Question: I have recently started working with Android. I don't have that much experience with Android. This is my first time working with Android. I need to divide the screen in two equal half and then perform few tasks.
1. After dividing the screen in two equal half, In second half (means bottom half) I need to make a Label named Latitude then corresponding to that a Textbox that will show the current latitude values and another label named Longitude and corresponding to that another Textbox and that will show current longitude value.
I started working on this, And I made some progress- Below is my XML file that I am using currently to divide the screen in two equal half.
'''
<?xml version="1.0" encoding="utf-8"?>
<LinearLayout xmlns:android="http://schemas.android.com/apk/res/android"
android:layout_width="match_parent"
android:layout_height="match_parent"
android:orientation="vertical" >
<LinearLayout
android:layout_width="match_parent"
android:layout_height="wrap_content"
android:layout_weight="1.8"
android:background="#000000" />
<LinearLayout
android:layout_width="match_parent"
android:layout_height="wrap_content"
android:layout_weight="1"
android:background="#000000" >
<!-- Latitude Label -->
<TextView
android:layout_width="fill_parent"
android:layout_height="wrap_content"
android:text="Latitude"
android:textColor="#372c24" />
<EditText
android:layout_width="fill_parent"
android:layout_height="wrap_content"
android:layout_marginBottom="20dip"
android:layout_marginTop="5dip"
android:singleLine="true" />
<!-- Longitude Label -->
<TextView
android:layout_width="fill_parent"
android:layout_height="wrap_content"
android:text="Longitude"
android:textColor="#372c24" />
<EditText
android:layout_width="fill_parent"
android:layout_height="wrap_content"
android:layout_marginTop="5dip"
android:password="true"
android:singleLine="true" />
</LinearLayout>
</LinearLayout>
'''
My Question is-
1. After using the above XML file, I am not able to see my both label and both textbox properly on the Android Screen, Is there anything I am missing here in my XML file?
2. Secondly, how I can show the current latitude and longitude value in the corresponding textbox.
Any help will be appreciated as I am new to Android world.
Update:- Below is the diagram that I made in a paint, I want something Like that.
If you look at the screen, it got divided in two parts, and in the bottom half part, there are two Labels (Latitude and Longitude) and it should be like that, and infront of each label, there will be a textbox that will hold the corresponding latitude and longitude values.
For Current Location-
'''
public class MainActivity extends Activity implements LocationListener {
private TextView latituteField;
private TextView longitudeField;
private LocationManager locationManager;
private String provider;
private static final String TAG = "CurrentLocation";
@Override
public void onCreate(Bundle savedInstanceState) {
super.onCreate(savedInstanceState);
setContentView(R.layout.activity_main);
latituteField = (TextView) findViewById(R.id.lat1);
longitudeField = (TextView) findViewById(R.id.lat2);
// Get the location manager
locationManager = (LocationManager) getSystemService(Context.LOCATION_SERVICE);
// Define the criteria how to select the location provider -> use
// default
Criteria criteria = new Criteria();
provider = locationManager.getBestProvider(criteria, false);
locationManager.requestLocationUpdates(provider, 0, 0, this);
Location location = locationManager.getLastKnownLocation(provider);
onLocationChanged(location);
}
@Override
protected void onDestroy() {
super.onDestroy();
locationManager.removeUpdates(this);
}
@Override
public void onLocationChanged(Location location) {
if (location != null) {
System.out.println("Provider " + provider + " has been selected.");
int lat = (int) (location.getLatitude());
int lng = (int) (location.getLongitude());
Log.v(TAG, lat+ " "+ lng);
latituteField.setText(String.valueOf(lat));
longitudeField.setText(String.valueOf(lng));
} else {
latituteField.setText("Provider not available");
longitudeField.setText("Provider not available");
}
}
@Override
public void onProviderDisabled(String provider) {
// TODO Auto-generated method stub
}
@Override
public void onProviderEnabled(String provider) {
// TODO Auto-generated method stub
}
@Override
public void onStatusChanged(String provider, int status, Bundle extras) {
// TODO Auto-generated method stub
}
}
'''
But the below code is not showing any latitude or longitude values on the corresponding text box? ANything wrong I am doing?
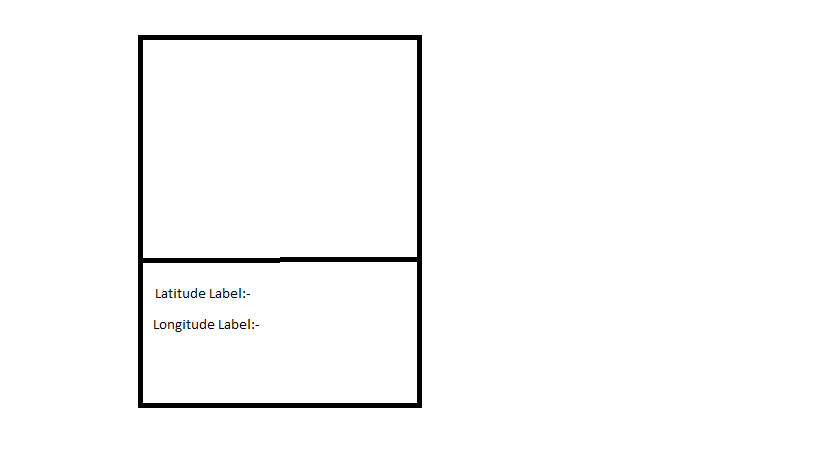
Answer: > "After using the above XML file, I am not able to see my both label and
both textbox properly on the Android Screen, Is there anything I am
missing here in my XML file?"
It appeared, you may have had your 'LinearLayout' tags messed up.
See if this is closer to what you are looking for:
'''
<?xml version="1.0" encoding="utf-8"?>
<LinearLayout xmlns:android="http://schemas.android.com/apk/res/android"
android:layout_width="match_parent"
android:layout_height="match_parent"
android:orientation="vertical"
android:background="@android:color/black" >
<LinearLayout
android:layout_width="match_parent"
android:layout_height="match_parent"
android:layout_weight="1"
android:orientation="vertical" >
<!-- currently empty -->
</LinearLayout>
<LinearLayout
android:layout_width="match_parent"
android:layout_height="match_parent"
android:layout_weight="1"
android:orientation="vertical" >
<LinearLayout
android:layout_width="match_parent"
android:layout_height="match_parent"
android:layout_weight="1"
android:orientation="horizontal" >
<!-- Latitude Label -->
<TextView
android:layout_width="match_parent"
android:layout_height="wrap_content"
android:layout_weight="1"
android:text="Latitude"
android:textColor="#372c24" />
<EditText
android:layout_width="fill_parent"
android:layout_height="wrap_content"
android:layout_marginBottom="20dip"
android:layout_marginTop="5dip"
android:layout_weight="0.35"
android:singleLine="true"
android:text="test1" />
</LinearLayout>
<LinearLayout
android:layout_width="match_parent"
android:layout_height="match_parent"
android:layout_weight="1"
android:orientation="horizontal" >
<!-- Longitude Label -->
<TextView
android:layout_width="match_parent"
android:layout_height="wrap_content"
android:layout_weight="1"
android:text="Longitude"
android:textColor="#372c24" />
<EditText
android:layout_width="fill_parent"
android:layout_height="wrap_content"
android:layout_marginTop="5dip"
android:layout_weight="0.35"
android:password="true"
android:singleLine="true"
android:text="test2" />
</LinearLayout>
</LinearLayout>
</LinearLayout>
'''
---
Picture

---
> "Secondly, how I can show the current latitude and longitude value in
the corresponding textbox."
What have you attempted?
You need to get the current lat/long.
Then just set the text on the 'EditText'.